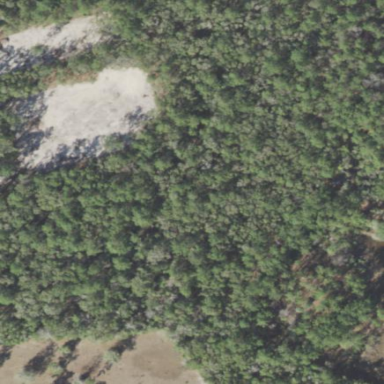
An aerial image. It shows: Mixed leaf woodland.